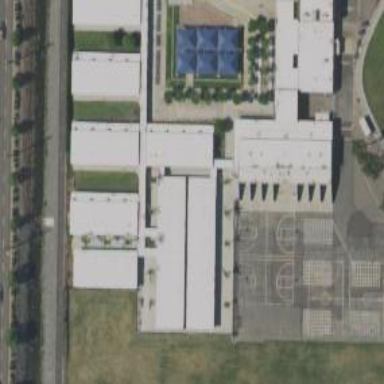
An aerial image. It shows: School.